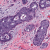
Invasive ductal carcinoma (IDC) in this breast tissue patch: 0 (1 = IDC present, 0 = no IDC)